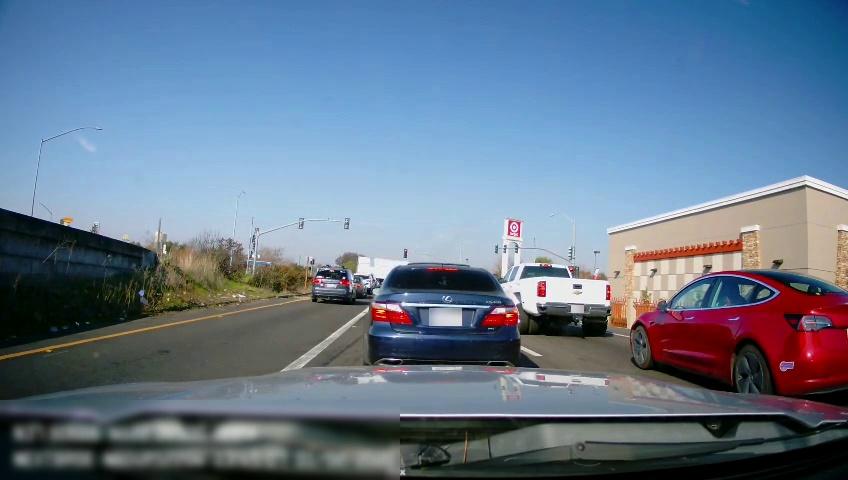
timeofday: Day
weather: Sunny
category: Drivable Space
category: Vehicles | Truck
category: Vehicles | SUV
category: Vehicles | Car
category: Vehicles | SUV
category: Vehicles | Truck
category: Vehicles | Car
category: Vehicles | Car
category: Lanes | Alternate Lane
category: Lanes | Current Lane
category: Lanes | Current Lane
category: Lanes | Alternate Lane
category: Traffic | Lights
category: Traffic | Lights
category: Traffic | Lights
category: Traffic | Lights
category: Traffic | Lights
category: Traffic | Lights
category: Traffic | Lights